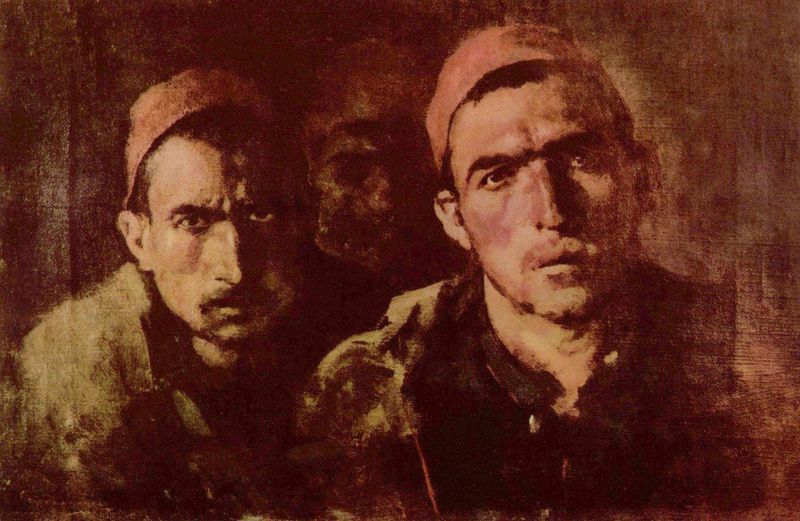
Titel: Türkische Gefangene
Künstler: Nicolae Grigorescu
Standort: Cluj (Rumänien)
Institution: Kunstmuseum
Schlagwörter: dunkel, gemälde, kopf, mann, schatten, grün, menschen, ocker, braun, hell, hintergrund, hut, hüte, kreide, köpfe, licht, mund, männer, nase, ohr, schwarz, skizze, stirn, weiss, zeichnung, blick, rot, tuch, malerei, anzug, bart, gesichter, hemd, jacke, jung, kappe, kappen, mütze, mützen, schnurrbart, arm, augen, blicke, böse, gesicht, kragen, pelz, bildnis, gruppenporträt, hals, portrait, porträt, spiegel, öl, haare, mantel, drei, augenbrauen, brustbild, en face, frontal, knopf, ohren, rosa, schultern, traurig, bauern, fell, farbig, wangen, zwei, studie, hemden, arbeiter, querformat, wild, soldaten, schnäuzer, münder, nasen, kopftuch, detail, ernst, streng, schnauzbart, skepsis, gestalt, unscharf, fotografie, doppelporträt, gemalt, orient, porträts, portait, militär, aufstand, jacken, stirnfalten, leinwand, proträt, hauben, pinsel, bildnisse, unvollendet, fragment, bedrohung, türkisch, totenkopf, runzeln, gefangene, struktur, wut, drohend, brüder, brau, rötel, zuhören, kippa, zwilling, türken, stechender blick, muslim, phantom, muslime, mütz, starren, filmausschnitt, käppis, kepi, gscihter, kipp, albaner, phhantom